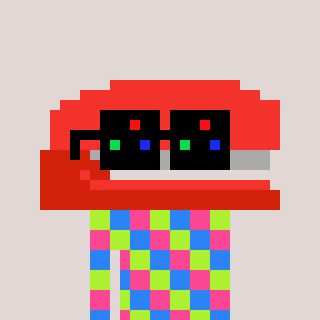
a pixel art character with square black sunglasses, a stapler-shaped head and a computerblue-colored body on a warm background